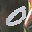
Label: 0